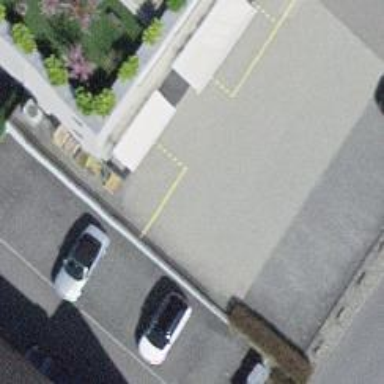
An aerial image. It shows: Parking available on the street side.